Question: Consider the following message flow in BizTalk.
We have several MLLP receive ports/locations setup receiving HL7v2 messages in one application. These ports each receive slightly different message types.
Let's call this one RP1
In another application we have send ports that subscribe to each respective receive port. These send ports each have an outbound map that transforms the messages in HL7v3 and submits it to a WCF (request/response) service.
Let's call this SP1
The WCF service then processes and validates the HL7v3 and sends back an HL7v3 ack message. The SP1 send port has custom send and receive pipeline components. The receive (from the WCF response) just takes the message and promotes certain fields which will be used later for subscriptions.
There are then two more Send ports. SP2 that subscribes to positive ACKs. SP3 to the Negative based on the fields promoted above. The positive ACKs are just consumed and the negative ACKs are emailed off to support staff.
The issue is that in about 10% of messages we are seeing 1 of these 2 error messages popping up:
'''
A response message for two-way receive port "SP.CDX.LAB_MICRO.SubmitCDA.WCFCustom" is being suspended as the messaging engine could not correlate the response to an existing request message. This usually happens when the host process has been recycled.
MessageId: {731623F3-995B-4C57-BD21-12865AD78717}
InstanceID: {084BD473-C857-4C5E-A49B-8A86EA2CAC39}
The following stored procedure call failed: " { call <URL>."
'''
Usually followed by a suspended service instance in the Group viewer:
'''
The instance completed without consuming all of its messages. The instance and its unconsumed messages have been suspended
'''
The Service Name of the suspended instance is that of RP1. The Message type of the non-consumed message is that of the ACK from SP1 (so it's the WCF response). This is weird because in my mind RP1 should never be expecting this response message AND there are send ports (SP2, SP3) subscribed to the response message types.
The other point I forgot to make is, there are 3 Receive Ports like RP1, each with 3 Receive Locations and 3 Send Ports subscribing to their respective Receive Ports.
The BizTalk Server is installed across 2 physical servers sharing 1 BizTalkMgmtDb/Messagebox
Previous to this we had the same number of messages feeding in, but it was consolidated (at the sending end) to one single Receive Location. The old solution had multiple Orchestrations, but never experienced this issue.
Here's a basic image of what it looks like.

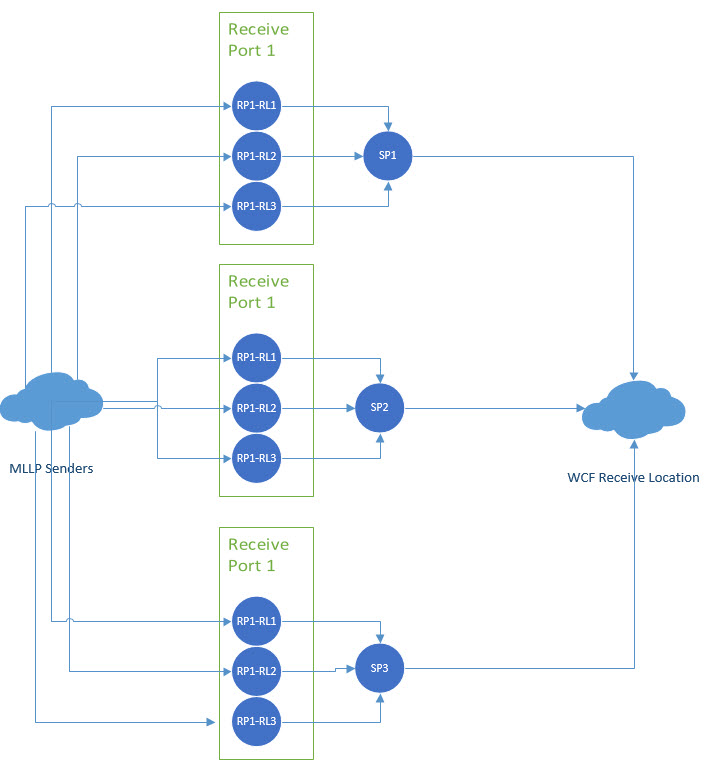
Answer: I was able to fix this by changing the value of the 'RouteDirectToTP' value in the Context Properties of the WCF two-response message. Based on information in these posts:
<URL>
<URL>
Apparently by default, BizTalk tries to route an ACK back to the original receive port by default. I just did this in my pipeline component:
'''
msgReceived.Context.Promote("RouteDirectToTP", "http://schemas.microsoft.com/BizTalk/2003/system-properties", false);
'''
and so far the problem has stopped. No more Zombies and no more errors regarding the stored procedure failing.